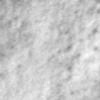
Label: no_change